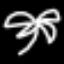
Label: palm tree